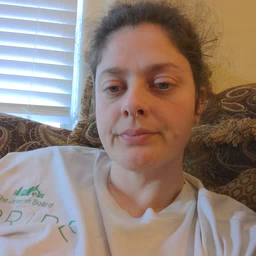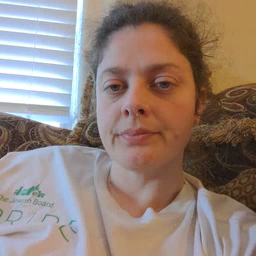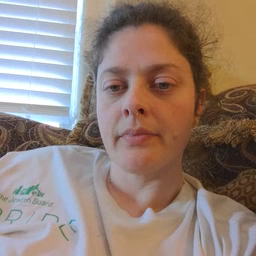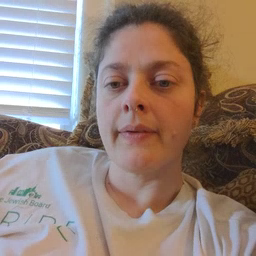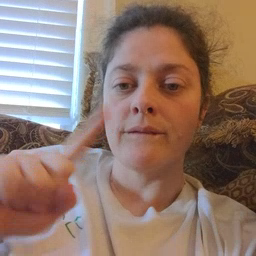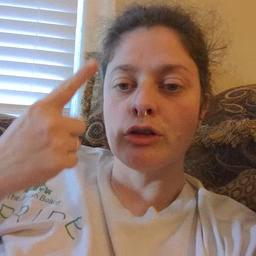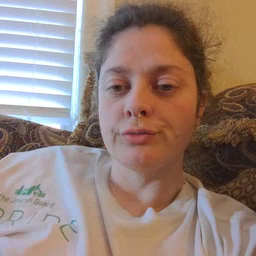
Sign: first